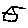
Label: house